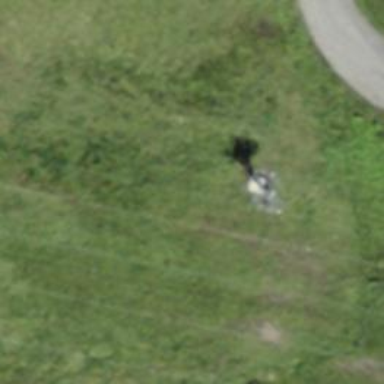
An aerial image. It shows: Pylon for aerialway.